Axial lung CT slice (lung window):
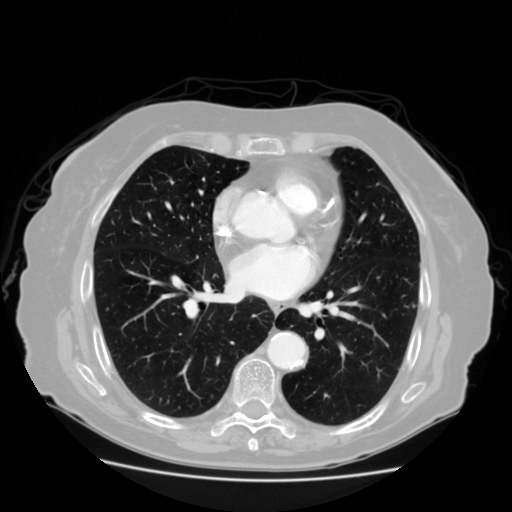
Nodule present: no